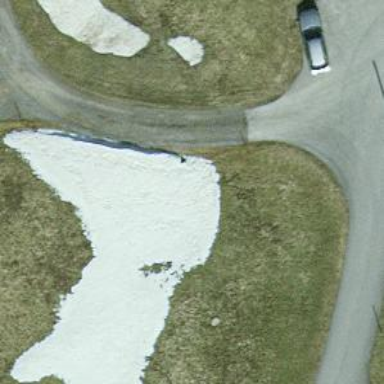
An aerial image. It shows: Gravel driveway off unclassified road.